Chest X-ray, PA view. Patient: 59 years old, sex F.
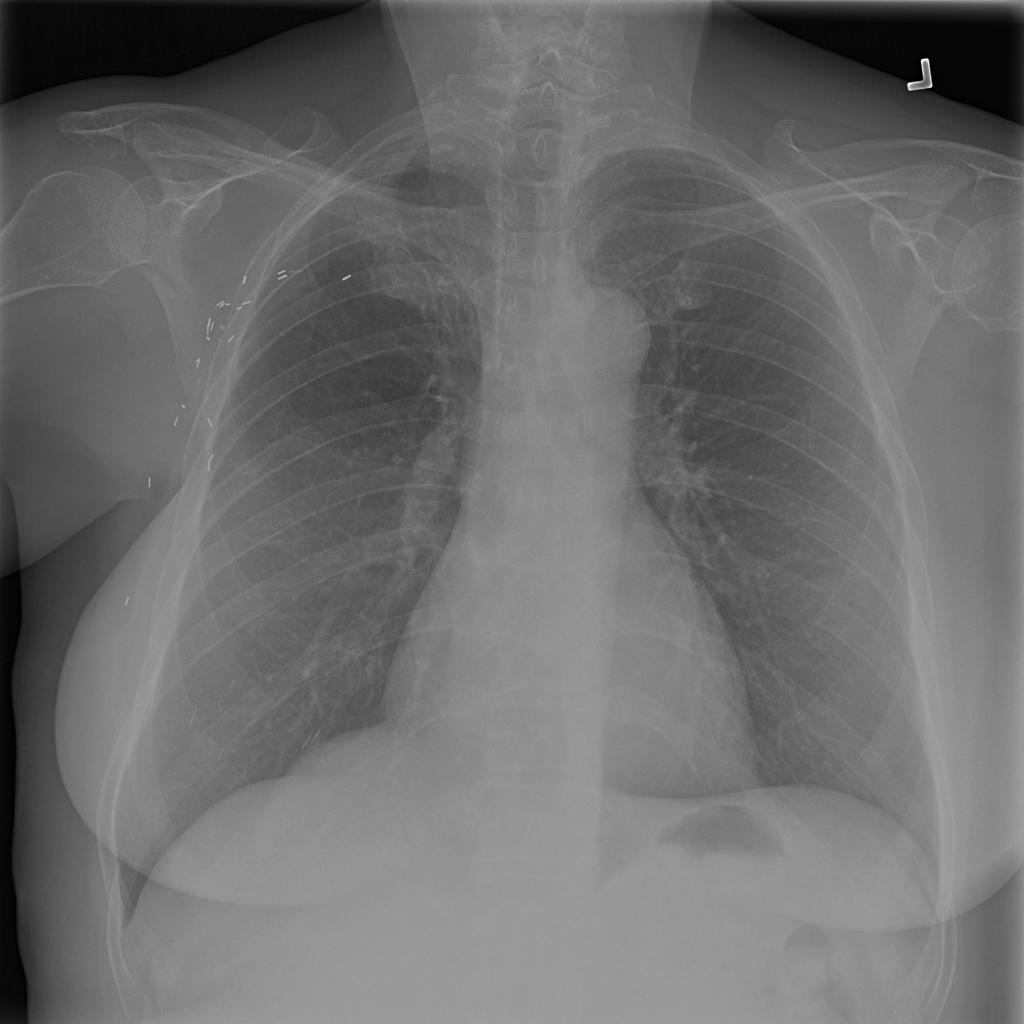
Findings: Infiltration